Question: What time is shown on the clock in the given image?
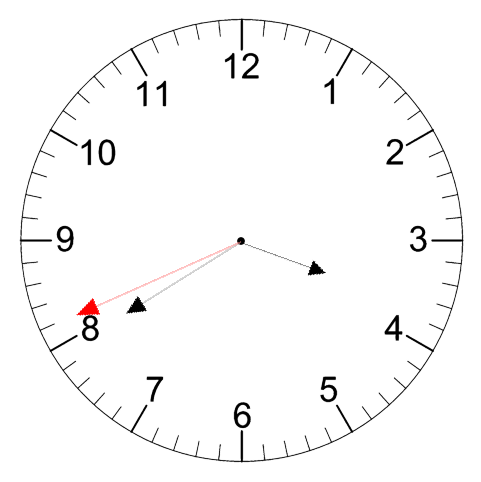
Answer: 03:39:41